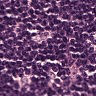
Metastatic tissue present: no